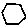
Label: hexagon